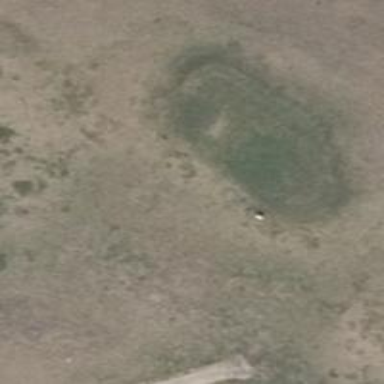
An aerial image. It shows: Golf tee.